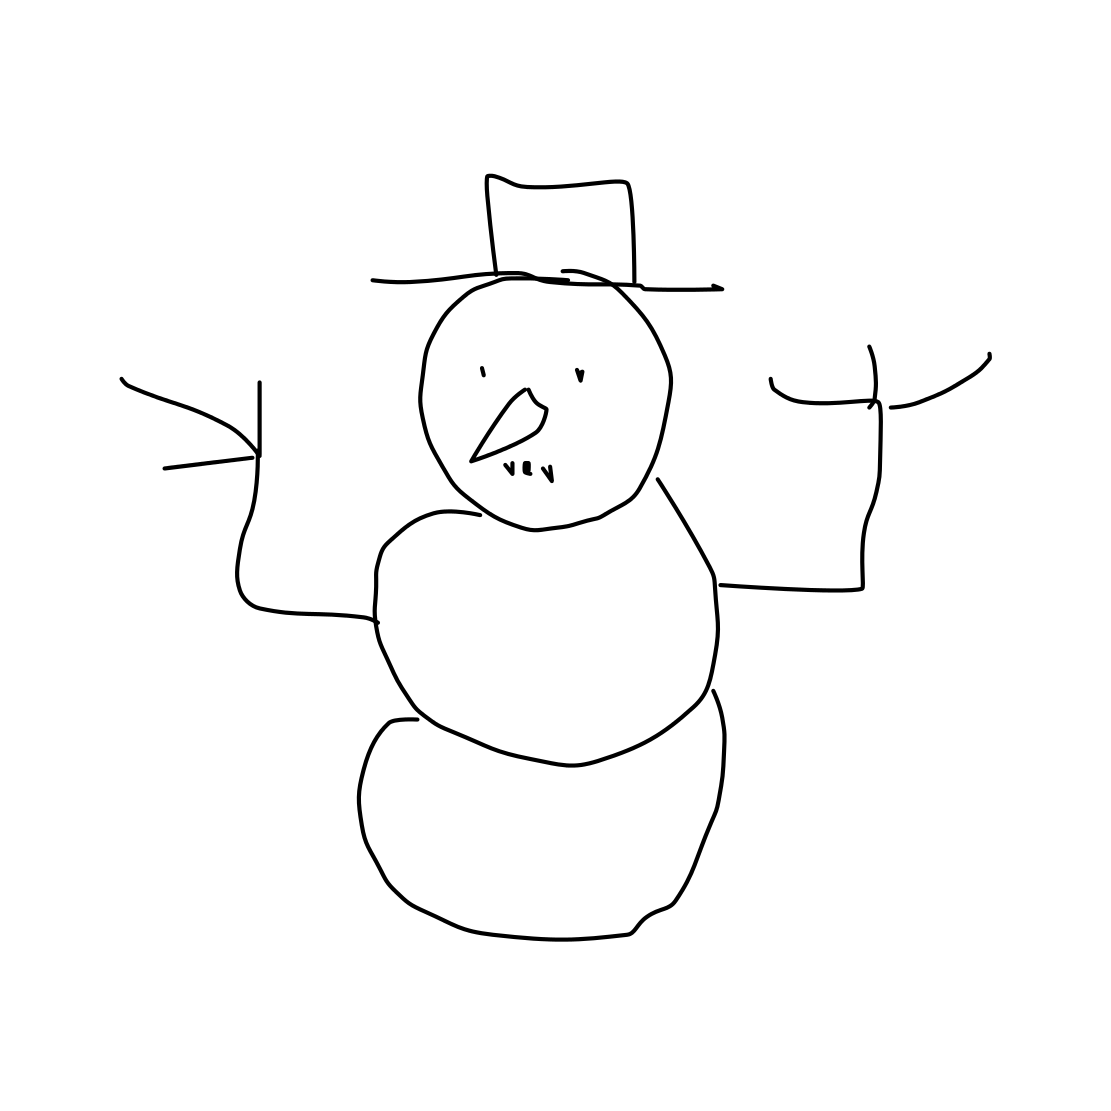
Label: snowman